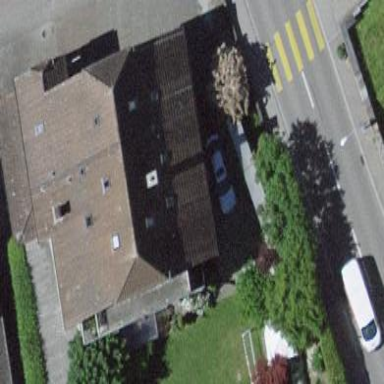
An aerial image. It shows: Residential building with half-hipped roof shape.